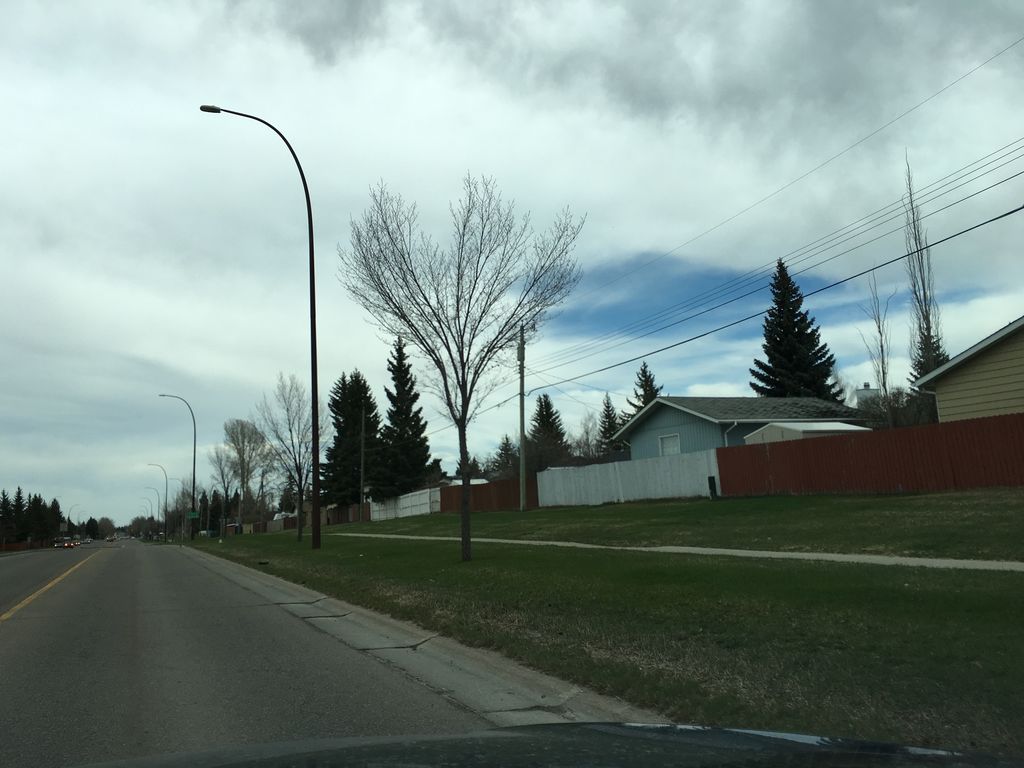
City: calgary